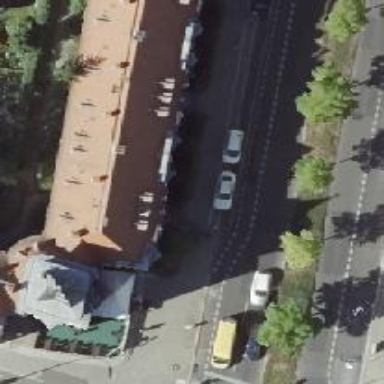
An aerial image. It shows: Taxi stand.